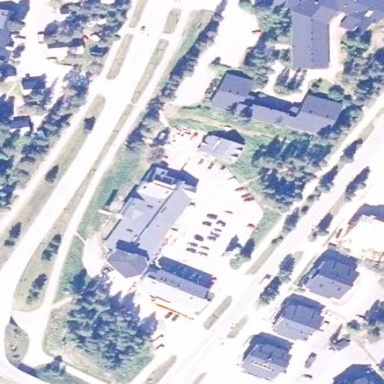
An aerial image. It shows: Retail building.